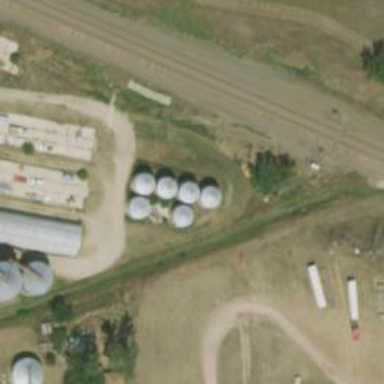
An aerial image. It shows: Silo.